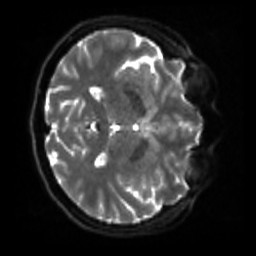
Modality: sbref
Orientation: axial
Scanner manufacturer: siemens
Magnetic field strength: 3 T
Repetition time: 4 s
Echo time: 0.0594 s